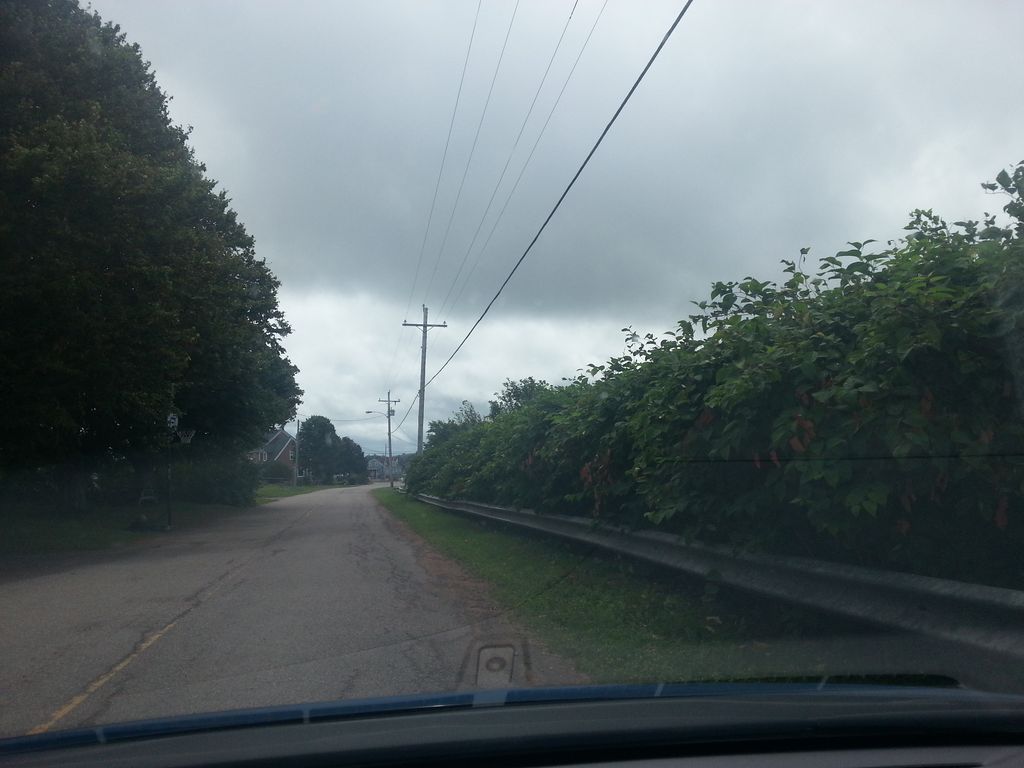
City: charlottetown